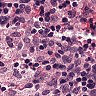
Metastatic tissue present: no